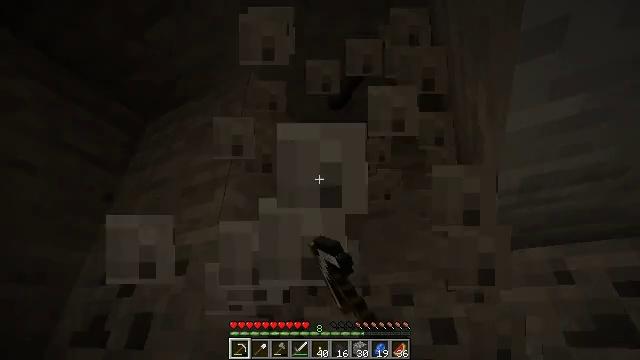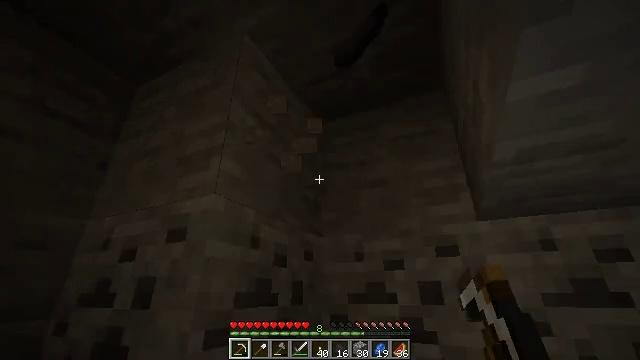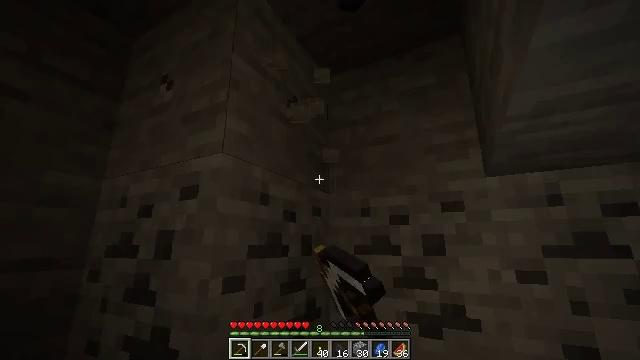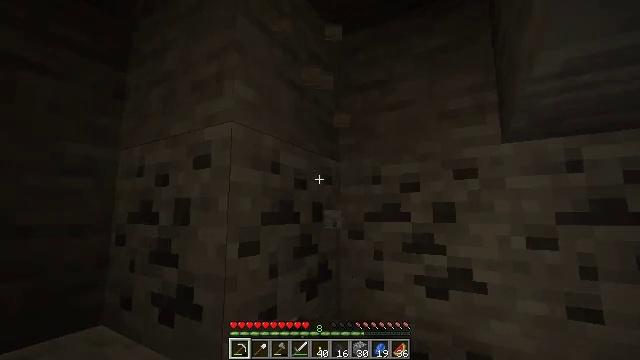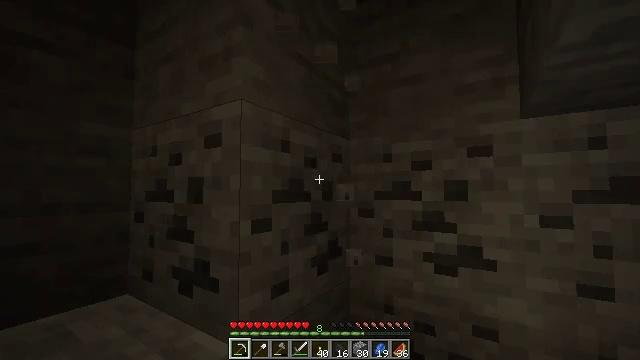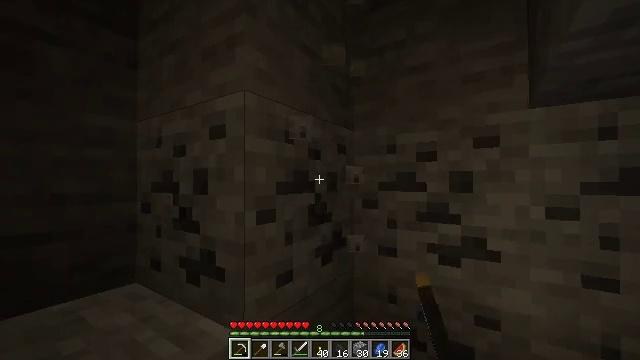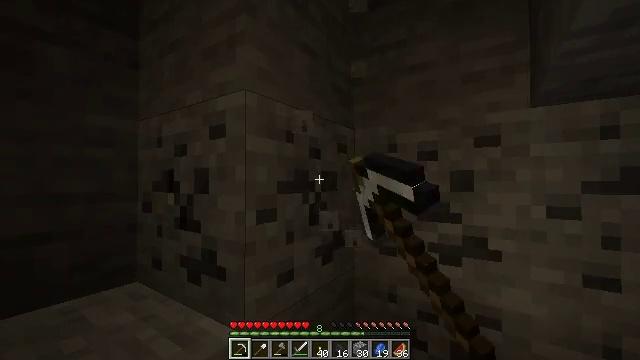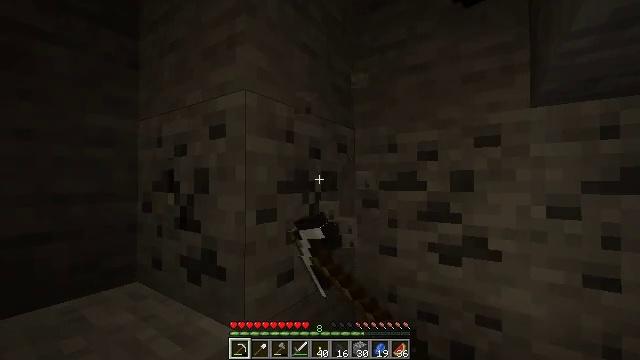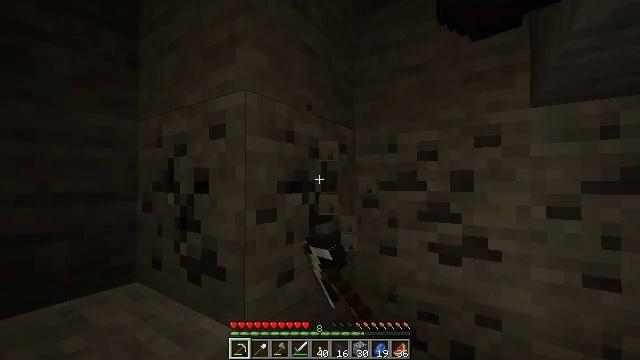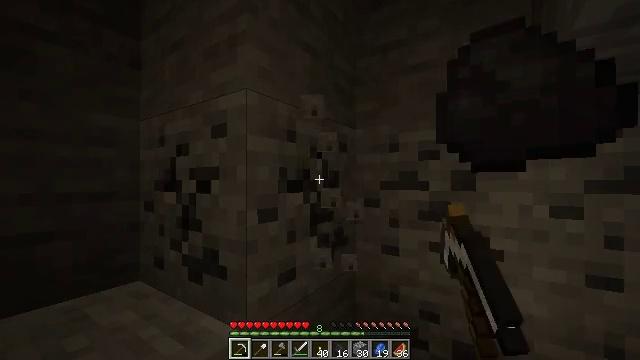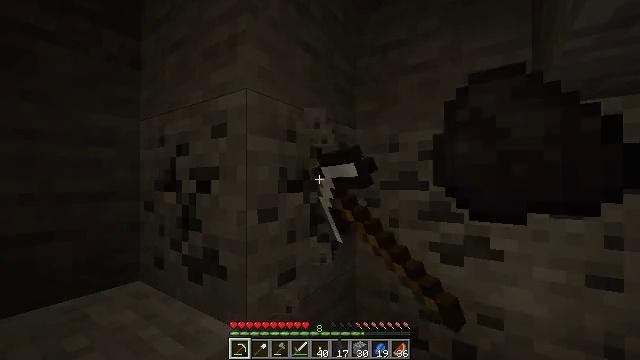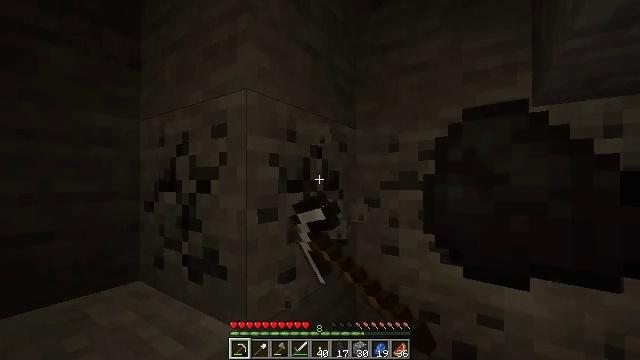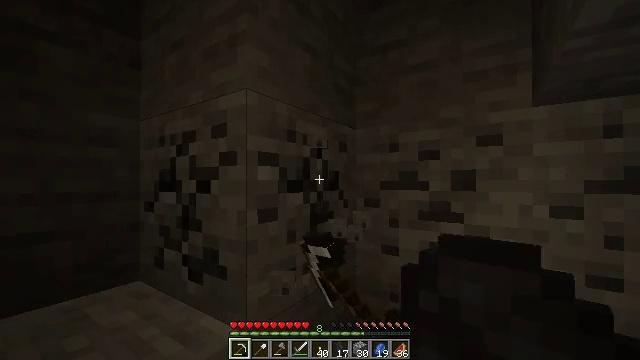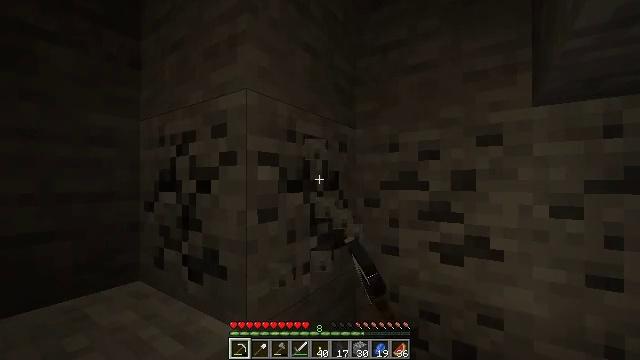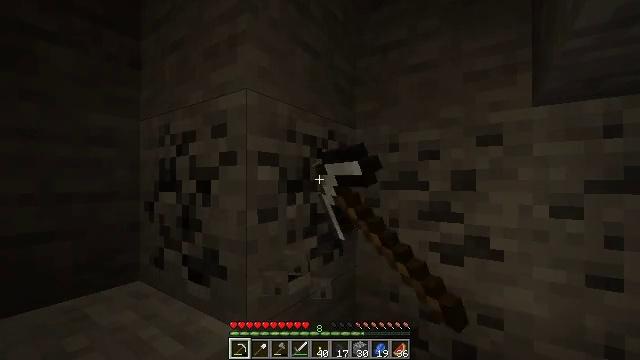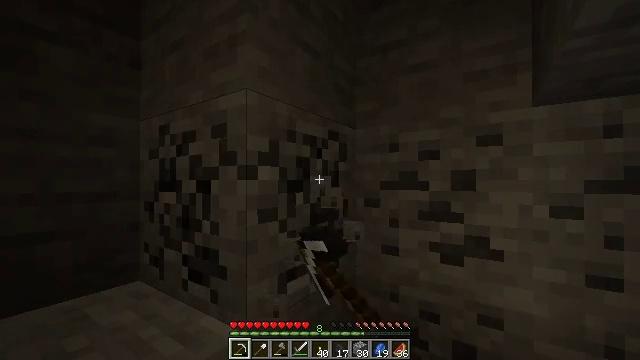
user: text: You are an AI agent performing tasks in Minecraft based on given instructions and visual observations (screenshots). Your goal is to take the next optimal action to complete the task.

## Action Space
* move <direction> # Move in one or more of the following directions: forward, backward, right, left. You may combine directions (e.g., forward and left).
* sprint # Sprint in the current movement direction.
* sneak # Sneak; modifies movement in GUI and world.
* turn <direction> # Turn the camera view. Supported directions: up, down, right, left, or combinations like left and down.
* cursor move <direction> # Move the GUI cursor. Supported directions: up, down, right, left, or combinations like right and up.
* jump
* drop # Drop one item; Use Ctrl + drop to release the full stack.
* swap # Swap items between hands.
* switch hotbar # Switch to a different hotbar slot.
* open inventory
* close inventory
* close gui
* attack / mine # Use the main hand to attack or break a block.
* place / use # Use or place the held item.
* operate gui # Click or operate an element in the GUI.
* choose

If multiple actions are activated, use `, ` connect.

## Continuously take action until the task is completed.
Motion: motion action
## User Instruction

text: Find and mine the coal ore.
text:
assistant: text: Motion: turn down, attack / mine
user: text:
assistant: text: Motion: turn left and down, attack / mine
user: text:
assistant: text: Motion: turn left and down, attack / mine
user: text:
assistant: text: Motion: turn left and down, attack / mine
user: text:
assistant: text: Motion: turn down, attack / mine
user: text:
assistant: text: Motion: attack / mine
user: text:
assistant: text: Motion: attack / mine
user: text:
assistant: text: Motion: attack / mine
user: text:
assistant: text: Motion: attack / mine
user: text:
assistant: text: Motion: attack / mine
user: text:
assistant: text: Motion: attack / mine
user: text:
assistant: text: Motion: attack / mine
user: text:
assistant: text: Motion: attack / mine
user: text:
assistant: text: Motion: attack / mine
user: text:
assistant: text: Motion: attack / mine
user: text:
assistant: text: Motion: attack / mine
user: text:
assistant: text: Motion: attack / mine
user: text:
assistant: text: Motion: attack / mine
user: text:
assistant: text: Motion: attack / mine
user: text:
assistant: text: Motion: attack / mine
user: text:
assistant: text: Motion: attack / mine
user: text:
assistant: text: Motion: attack / mine
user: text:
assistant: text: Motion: attack / mine
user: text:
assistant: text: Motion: move forward, attack / mine
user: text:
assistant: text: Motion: move forward, attack / mine
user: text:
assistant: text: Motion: move forward, turn right and down, attack / mine
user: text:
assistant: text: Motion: turn right and down, attack / mine
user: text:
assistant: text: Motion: turn right and down, attack / mine
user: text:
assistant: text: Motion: turn right and down, attack / mine
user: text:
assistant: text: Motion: turn right, attack / mine